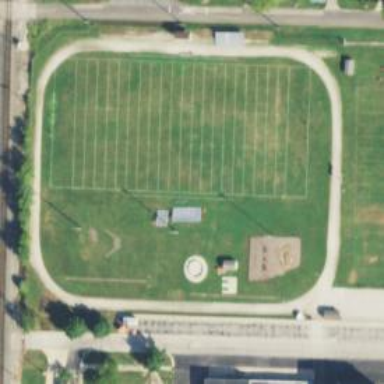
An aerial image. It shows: American football pitch for leisure and sport activities.